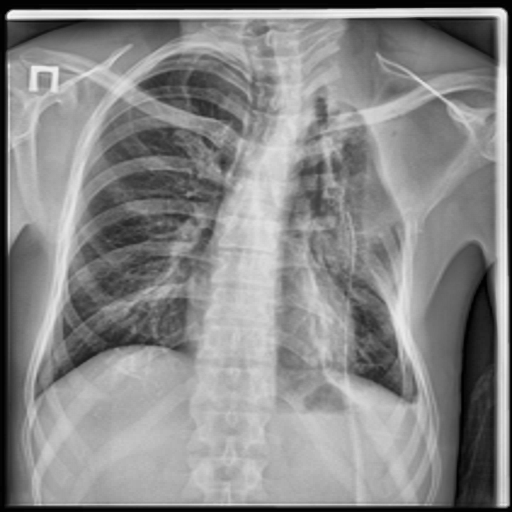
Finding: TUBERCULOSIS